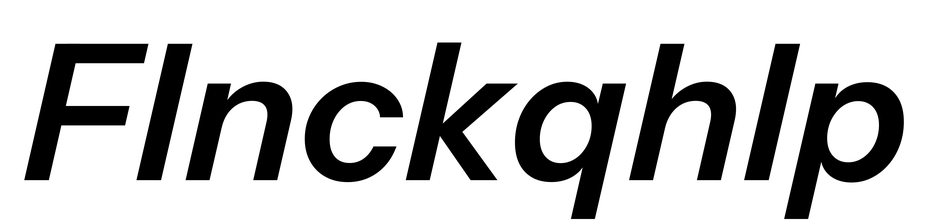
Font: InstrumentSans-Italic_SemiBold_Italic